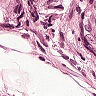
Metastatic tissue present: yes